Question: in the 2D array plotted below, we are interested in finding the "lump" region. As you can see it is not a continuous graph. Also, we know the approximate dimension of the "lump" region. A set of data are given below. First column contains the y values and the second contains the x values. Any suggestion as to how to detect lump regions like this?

'''
21048 -980
21044 -956
21040 -928
21036 -904
21028 -880
21016 -856
21016 -832
21016 -808
21004 -784
21004 -760
20996 -736
20996 -712
20992 -684
20984 -660
20980 -636
20968 -612
20968 -588
20964 -564
20956 -540
20956 -516
20952 -492
20948 -468
20940 -440
20936 -416
20932 -392
20928 -368
20924 -344
20920 -320
20912 -296
20912 -272
20908 -248
20904 -224
20900 -200
20900 -176
20896 -152
20888 -128
20888 -104
20884 -80
20872 -52
20864 -28
20856 -4
20836 16
20812 40
20780 64
20748 88
20744 112
20736 136
20736 160
20732 184
20724 208
20724 232
20724 256
20720 280
20720 304
20720 328
20724 352
20724 376
20732 400
20732 424
20736 448
20736 472
20740 496
20740 520
20748 544
20740 568
20736 592
20736 616
20736 640
20740 664
20740 688
20736 712
20736 736
20744 760
20748 788
20760 812
20796 836
20836 860
20852 888
20852 912
20844 936
20836 960
20828 984
20820 1008
20816 1032
20820 1056
20852 1080
20900 1108
20936 1132
20956 1156
20968 1184
20980 1208
20996 1232
21004 1256
21012 1280
21016 1308
21024 1332
21024 1356
21028 1380
21024 1404
21020 1428
21016 1452
21008 1476
21004 1500
20992 1524
20980 1548
20956 1572
20944 1596
20920 1616
20896 1640
20872 1664
20848 1684
20812 1708
20752 1728
20664 1744
20640 1768
20628 1792
20628 1816
20620 1836
20616 1860
20612 1884
20604 1908
20596 1932
20588 1956
20584 1980
20580 2004
20572 2024
20564 2048
20552 2072
20548 2096
20536 2120
20536 2144
20524 2164
20516 2188
20512 2212
20508 2236
20500 2260
20488 2280
20476 2304
20472 2328
20476 2352
20460 2376
20456 2396
20452 2420
20452 2444
20436 2468
20432 2492
20432 2516
20424 2536
20420 2560
20408 2584
20396 2608
20388 2628
20380 2652
20364 2676
20364 2700
20360 2724
20352 2744
20344 2768
20336 2792
20332 2812
20328 2836
20332 2860
20340 2888
20356 2912
20380 2940
20428 2968
20452 2996
20496 3024
20532 3052
20568 3080
20628 3112
20652 3140
20728 3172
20772 3200
20868 3260
20864 3284
20864 3308
20868 3332
20860 3356
20884 3384
20884 3408
20912 3436
20944 3464
20948 3488
20948 3512
20932 3536
20940 3564
'''
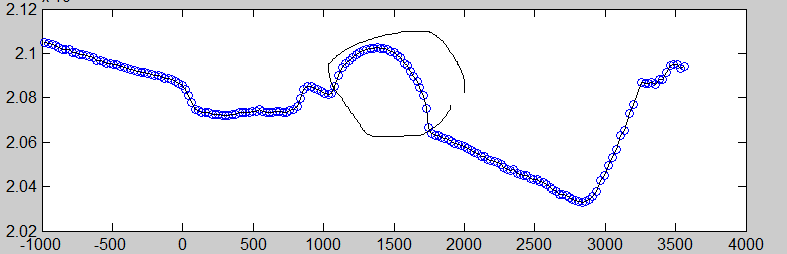
Answer: It may be just a coincidence, but the lump you show looks fairly parabolic. It's not completely clear what you mean by "know the approximate dimension of the lump region" but if you mean that you know approximately how wide it is (i.e. how much of the x-axis it takes up), you could simply slide a window of that width along the x-axis and do a parabolic fit (a.k.a. polyfit with degree 2) to all data that fits into the window at each point. Then, compute r^2 goodness-of-fit values at each point and the point with the r^2 closest to 1.0 would be the best fit. You'd probably need a threshold value and to throw out those where the x^2 coefficient was positive (to find lumps rather than dips) for sanity, but this might be a workable approach.
Even if the parabolic look is a coincidence, I think this would ba a reasonable approach--a downward pointing parabola is a pretty good description of a general "lump" by any definition I can think of.
I got curious and went ahead and implemented my proposed solution (with slight modifications). First, here's the code (ugly but functional):
'''
function [x, p] = find_lump(data, width)
n = size(data, 1);
f = plot(data(:,1),data(:,2), 'bx-');
hold on;
bestX = -inf;
bestP = [];
bestMSE = inf;
bestXdat = [];
bestYfit = [];
spanStart = 0;
spanStop = 1;
spanWidth = 0;
while (spanStop < n)
if (spanStart > 0)
% Drop first segment from window (since we'll advance x):
spanWidth = spanWidth - (data(spanStart + 1, 1) - x);
end
spanStart = spanStart + 1;
x = data(spanStart, 1);
% Advance spanStop index to maintain window width:
while ((spanStop < n) && (spanWidth <= width))
spanStop = spanStop + 1;
spanWidth = data(spanStop, 1) - x;
end
% Correct for overshoot:
if (spanWidth > width)
spanStop = spanStop - 1;
spanWidth = data(spanStop, 1) - x;
end
% Fit parabola to data in the current window:
xdat = data(spanStart:spanStop, 1);
ydat = data(spanStart:spanStop, 2);
p = polyfit(xdat, ydat, 2);
% Compute fit quality (mean squared error):
yfit = polyval(p,xdat);
r = yfit - ydat;
mse = (r' * r) / size(xdat,1);
if ((p(1) < -0.002) && (mse < bestMSE))
bestMSE = mse;
bestX = x;
bestP = p;
bestXdat = xdat;
bestYfit = yfit;
end
end
x = bestX;
p = bestP;
plot(bestXdat,bestYfit,'r-');
'''
...and here's a result using the given data (I swapped the columns so column 1 is x values and column 2 is y values) with a window width parameter of 750:

I opted to use mean squared error between the fit parabola and the original data within each window as the quality metric, rather than correlation coefficient (r^2 value) due to laziness more than anything else. I don't think the results would be much different the other way.
The output is heavily dependent on the threshold value chosen for the quadratic coefficient (see the bestMSE condition at the end of the loop). Truth be told, I cheated here by outputing the fit coefficients at each point, then selected the threshold based on the known lump shape. This is equivalent to using a lump template as suggested by @chaohuang and may not be very robust depending on the expected variance in the data.
Note that some sort of shape control parameter seems to be necessary if this approach is used. The reason is that any random (smooth) run of data can be fit nicely to some parabola, but not necessarily around the maximum value. Here's a result where I set the threshold to zero and thus only restricted the fit to parabolas pointing downwards:

An improvement would be to add a check that the fit parabola at least has a maximum within the window interval (that is, check that the first derivative goes to zero within the window so we at least find local maxima along the curve). This alone is not sufficient as you still might have a tiny little lump that fits a parabola better than an "obvious" big lump as seen in the given data set.